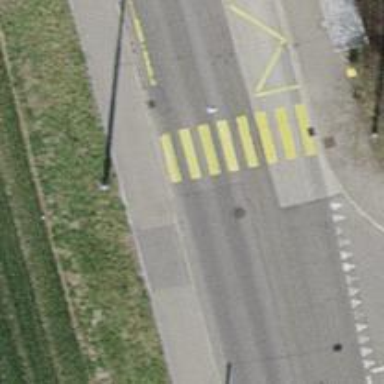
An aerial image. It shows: Marked asphalt footway with zebra crossing.